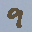
Label: 9